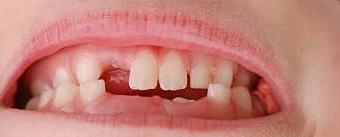
Condition: hypodontia